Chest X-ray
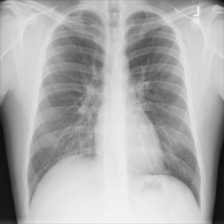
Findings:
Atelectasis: negative
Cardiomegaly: negative
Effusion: negative
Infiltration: negative
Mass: negative
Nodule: negative
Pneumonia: negative
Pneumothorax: negative
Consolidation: negative
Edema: negative
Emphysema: negative
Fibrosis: negative
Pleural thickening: negative
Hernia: negative